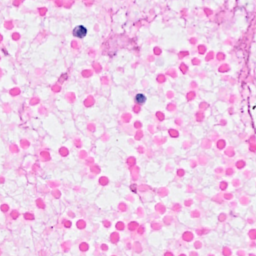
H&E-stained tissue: Breast